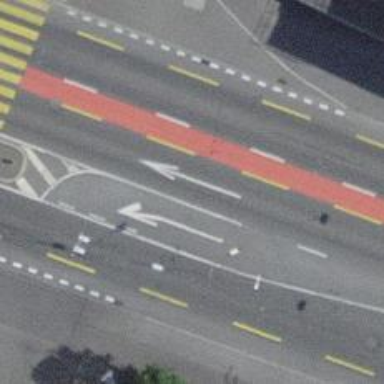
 indicating lane for cyclists on both sides of the road."